Question: I have a very long text string that wraps around fine, however, the text looks squeezed.
Is there a way to add some space between the wrapped text using css or anything else?

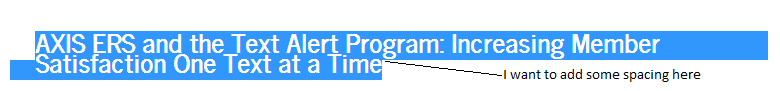
Answer: Try adding a CSS line height on the parent element:
'line-height:140%';